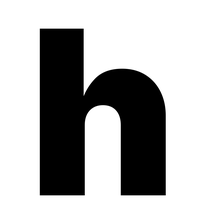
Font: Inter_Black